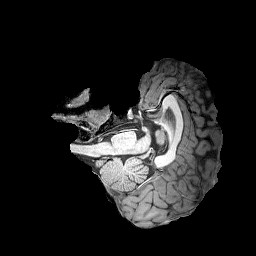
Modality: T1w
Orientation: axial
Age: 19
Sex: male
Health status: healthy